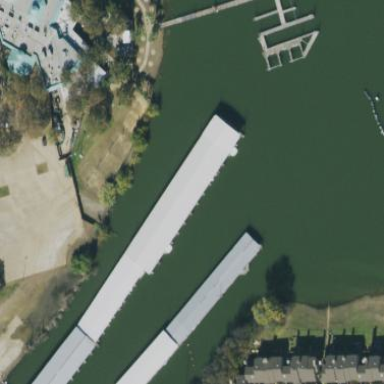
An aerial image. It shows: Boathouse building.